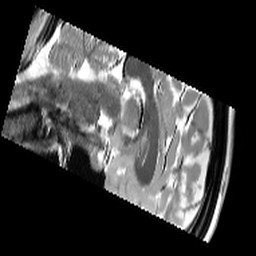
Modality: T2starw
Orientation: sagittal
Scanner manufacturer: siemens
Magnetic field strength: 3 T
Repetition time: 9.86 s
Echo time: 0.05 s